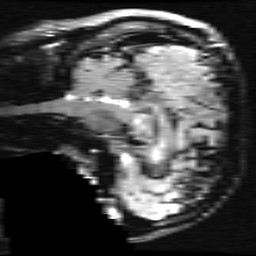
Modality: FLAIR
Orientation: sagittal
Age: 47
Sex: male
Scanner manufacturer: ge
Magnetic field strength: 3 T
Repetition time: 11 s
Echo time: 0.1497 s